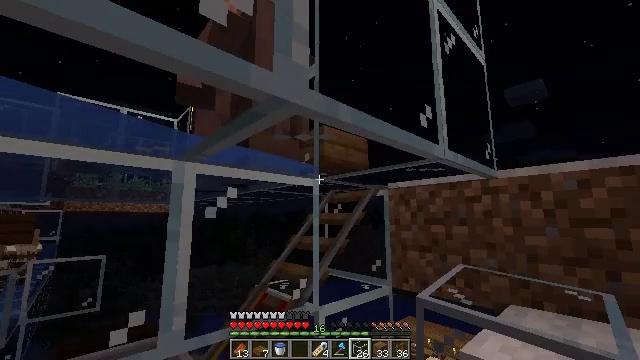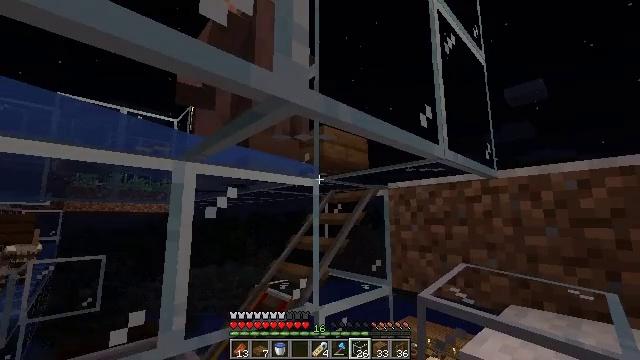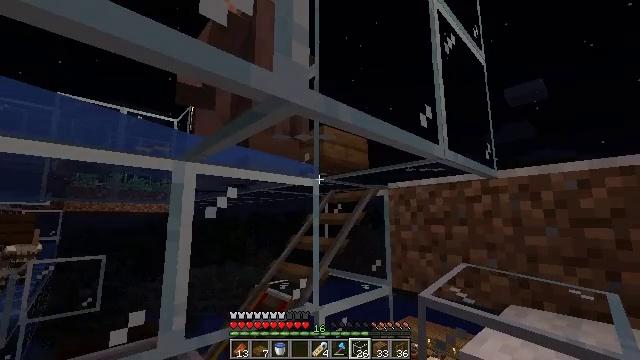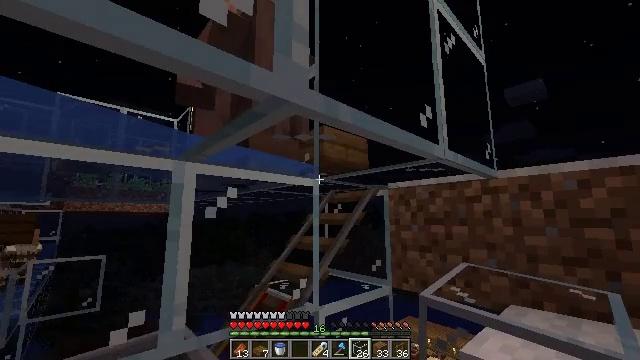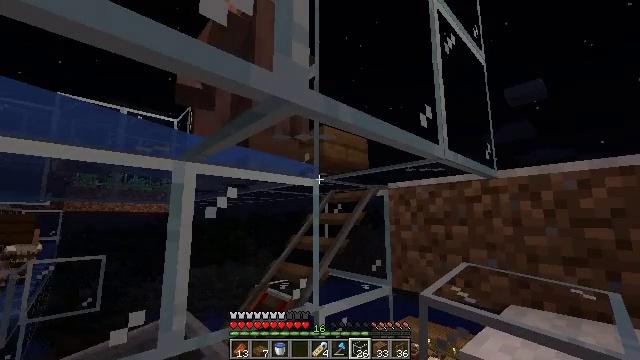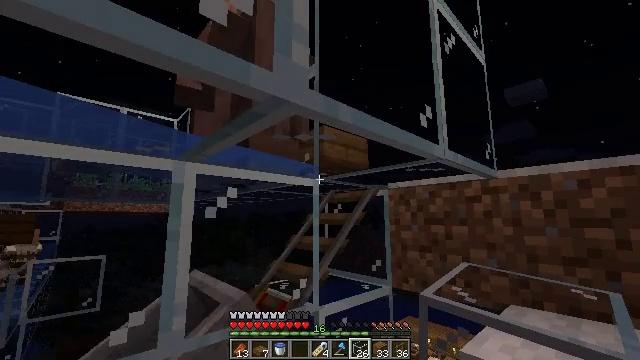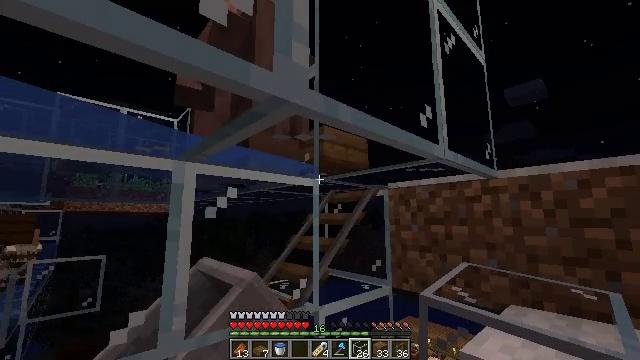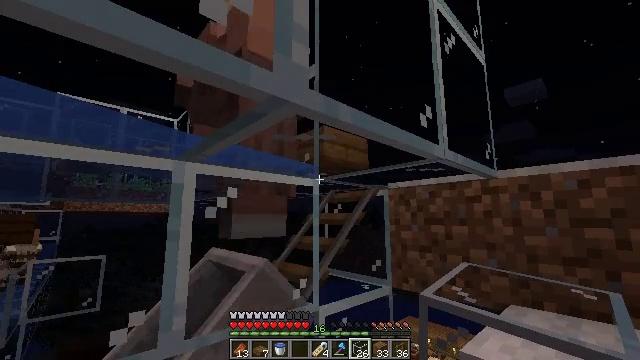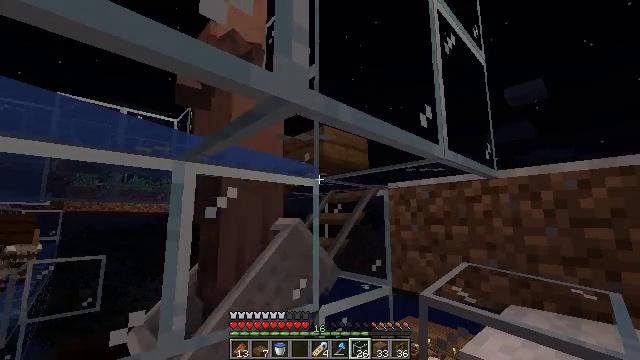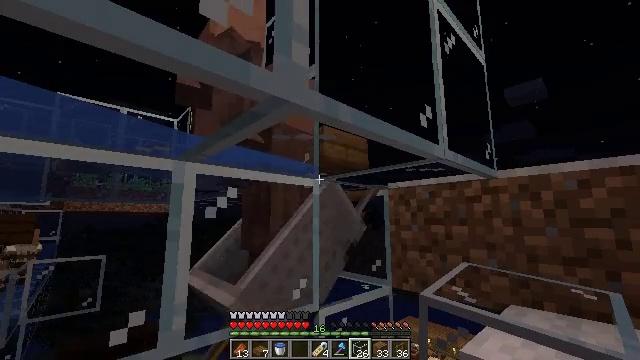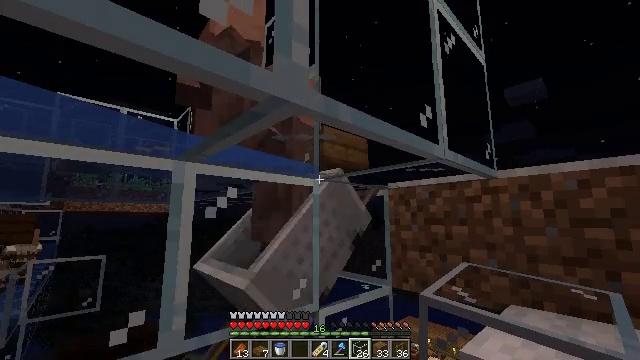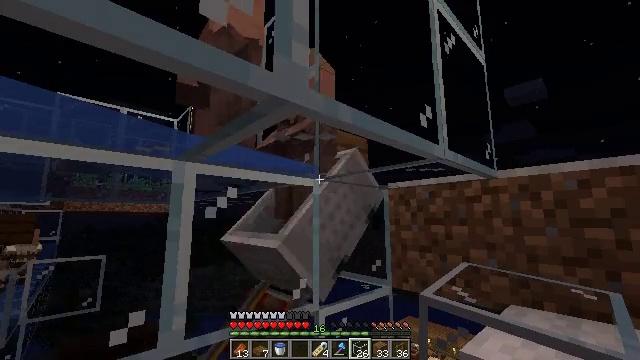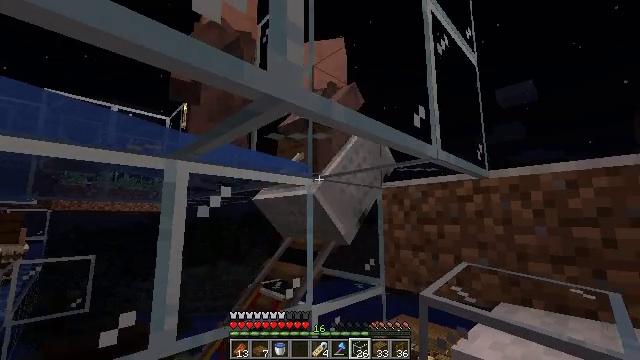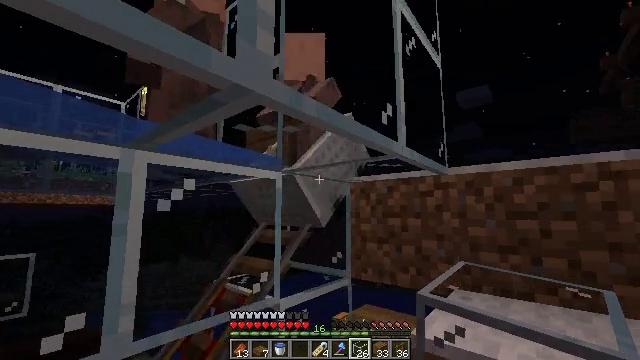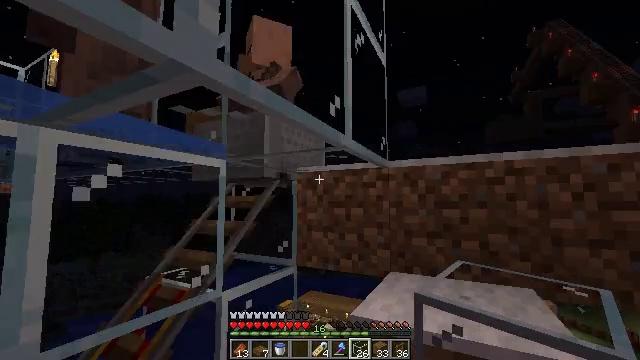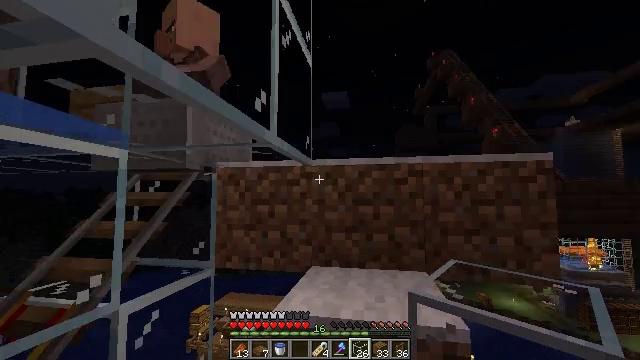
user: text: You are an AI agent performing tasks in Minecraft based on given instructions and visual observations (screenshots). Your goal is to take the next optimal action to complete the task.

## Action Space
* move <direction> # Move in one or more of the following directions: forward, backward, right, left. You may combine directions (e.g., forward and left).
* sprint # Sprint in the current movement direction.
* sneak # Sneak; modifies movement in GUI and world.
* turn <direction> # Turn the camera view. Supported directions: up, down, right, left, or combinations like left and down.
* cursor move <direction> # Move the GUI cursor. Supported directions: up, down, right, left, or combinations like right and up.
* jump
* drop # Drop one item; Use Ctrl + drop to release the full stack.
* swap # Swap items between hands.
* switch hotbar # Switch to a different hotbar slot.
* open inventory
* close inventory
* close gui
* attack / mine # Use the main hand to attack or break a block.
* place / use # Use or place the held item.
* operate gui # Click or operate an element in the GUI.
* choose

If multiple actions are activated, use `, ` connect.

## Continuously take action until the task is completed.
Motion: motion action
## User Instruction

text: Shatter the glass to collect it.
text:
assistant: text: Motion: no_op
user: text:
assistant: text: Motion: no_op
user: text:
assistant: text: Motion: no_op
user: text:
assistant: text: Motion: no_op
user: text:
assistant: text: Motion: no_op
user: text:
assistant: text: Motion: no_op
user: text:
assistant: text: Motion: no_op
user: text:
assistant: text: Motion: no_op
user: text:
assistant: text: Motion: no_op
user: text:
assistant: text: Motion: no_op
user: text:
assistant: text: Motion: no_op
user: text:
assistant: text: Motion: turn right
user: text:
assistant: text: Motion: turn right and down
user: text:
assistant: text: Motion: turn right and down
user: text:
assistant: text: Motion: turn right
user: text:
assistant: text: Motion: turn right
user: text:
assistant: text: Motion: turn right
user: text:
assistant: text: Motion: no_op
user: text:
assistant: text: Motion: no_op
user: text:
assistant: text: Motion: no_op
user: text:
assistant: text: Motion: no_op
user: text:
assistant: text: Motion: no_op
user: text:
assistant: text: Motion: turn left
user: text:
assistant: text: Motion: no_op
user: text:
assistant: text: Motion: move forward, turn right
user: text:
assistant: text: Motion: move forward
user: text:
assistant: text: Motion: move forward
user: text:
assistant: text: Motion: move forward, turn down
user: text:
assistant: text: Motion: move forward, turn right and down, jump
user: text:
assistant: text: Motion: move forward, turn right and down, jump